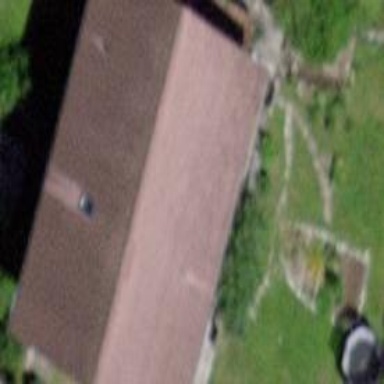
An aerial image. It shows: Beautiful church building.